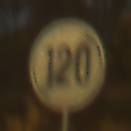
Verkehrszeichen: EndeGeschwindigkeit120
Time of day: SunriseSunset
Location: Outdoor (RoadRail)
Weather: PartlyCloudy
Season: NotSpecified
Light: Natural